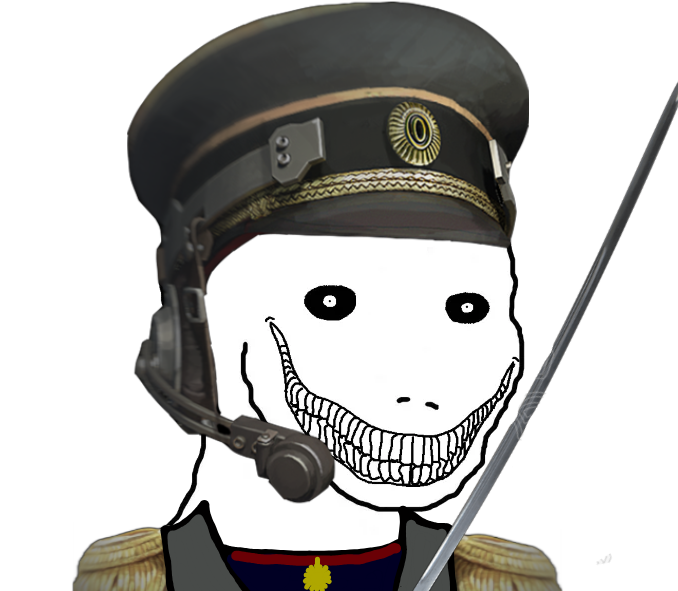
Label: 5_Oomer